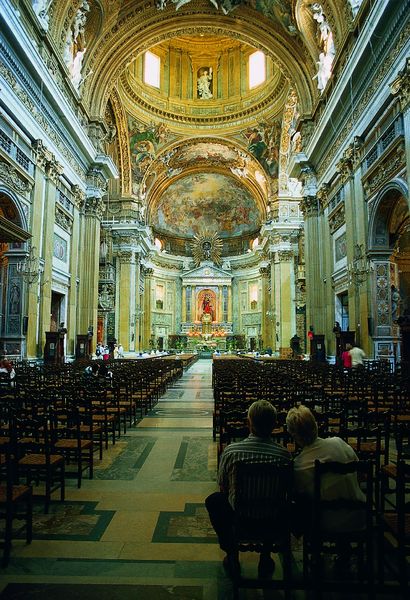
Titel: Langhaus von Il Gesù in Rom
Künstler: Giacomo Barozzi da Vignola
Standort: Rom, Il Gesù (EU - I - Latium)
Schlagwörter: gemälde, mann, grün, menschen, bunt, fenster, frau, hintergrund, licht, marmor, pfeiler, raum, stühle, säulen, architektur, barock, bild, innenraum, kirche, gold, decke, paar, personen, schiff, bogen, italien, pilaster, rundbogen, kuppel, gestühl, stuck, foto, fotografie, oben, gang, dom, altar, langhaus, sims, gesims, mittelschiff, christus, apsis, andacht, chor, deckenfresken, fresko, heilig, basilika, deckenmalerei, von, bankreihen, architektir, artikus, kirfche